Question: I'm Currently validating a fax number in which I need to to only display one error message for all of 3 of the textboxes. Like a Summary
It seems a bit picky/silly of a business requirement as there are 3 textboxes and all are required by themselves but if someone has done this before that would be nice.
In my Model:
'''
[Required(ErrorMessage = "Fax is Required...")]
[RegularExpression("^[0-9]{3}$", ErrorMessage = "Not a valid fax #")]
public string poc_fax_1 { get; set; }
[Required(ErrorMessage = "Fax is Required...")]
[RegularExpression("^[0-9]{3}$", ErrorMessage = "Not a valid fax #")]
public string poc_fax_2 { get; set; }
[Required(ErrorMessage = "Fax is Required...")]
[RegularExpression("^[0-9]{4}$", ErrorMessage = "Not a valid fax #")]
public string poc_fax_3 { get; set; }
'''
View:
'''
(@Html.TextBoxFor(model => model.poc_fax_1, new { @class = "input-mini", @maxlength=3 })) -
@Html.ValidationMessageFor(m=>m.poc_fax_1)
@Html.TextBoxFor(model => model.poc_fax_2, new { @class = "input-mini", @maxlength=3 }) -
@Html.ValidationMessageFor(m=>m.poc_fax_2)
@Html.TextBoxFor(model => model.poc_fax_3, new { @class = "input-mini", @maxlength=4 })
@Html.ValidationMessageFor(m=>m.poc_fax_3)
'''

Note: Image is BEFORE I fixed the numeric entry only and thus updated the question.
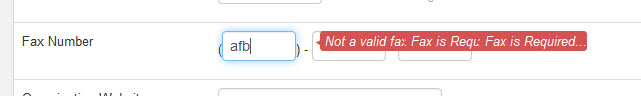
Answer: Instead of using annotations for each piece of the fax number you can check in the controller action if the 3 fields together are valid
Something like this: check in your controller
'''
if (faxfield1 != null && faxfield2 != null && faxfield3 != null)
{
ModelState.AddModelError("FaxError", "Fax is not valid");
}
'''
Then use this in your view (once)
'''
@Html.ValidationMessage("FaxError")
'''
Note: this is just showing how you can do it in a other way, you'll have to use other validation ofc :)